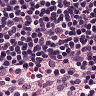
Metastatic tissue present: no